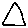
Label: triangle